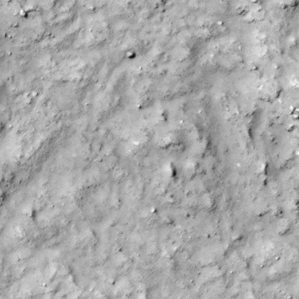
Label: non_frost